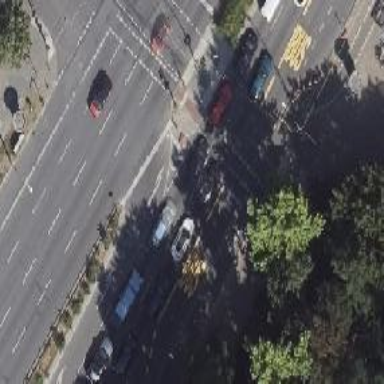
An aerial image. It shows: Road with traffic signals.